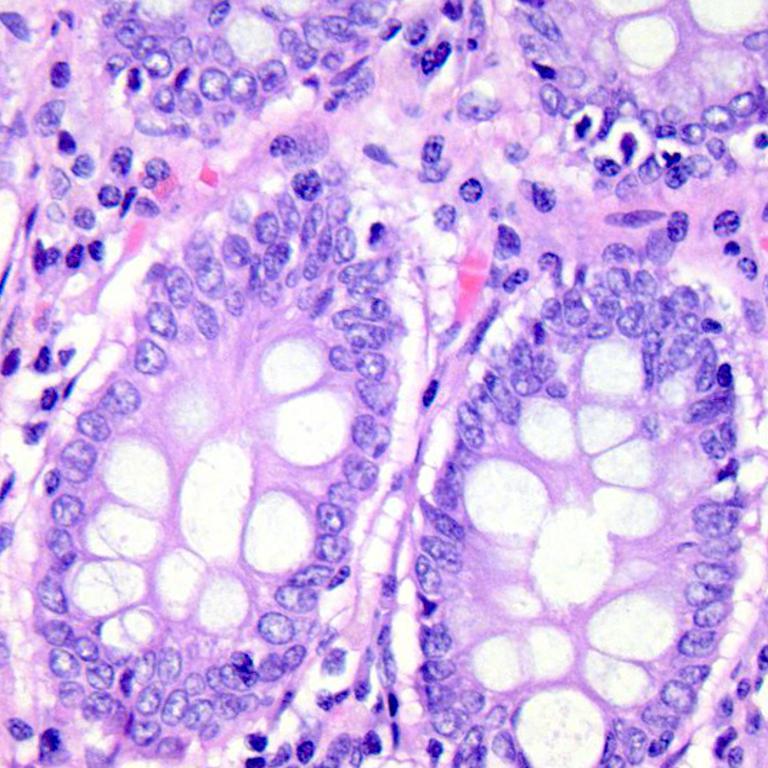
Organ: colon
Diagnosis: benign